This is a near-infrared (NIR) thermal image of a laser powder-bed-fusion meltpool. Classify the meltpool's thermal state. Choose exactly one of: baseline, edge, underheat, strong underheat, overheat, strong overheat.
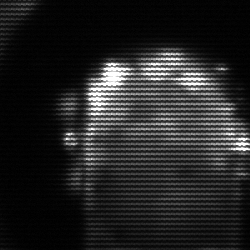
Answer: baseline